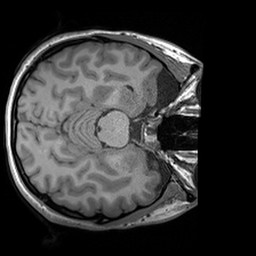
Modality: T1w
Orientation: axial
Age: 23
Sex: female
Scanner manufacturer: siemens
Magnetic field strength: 3 T
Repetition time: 1.6 s
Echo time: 0.00236 s